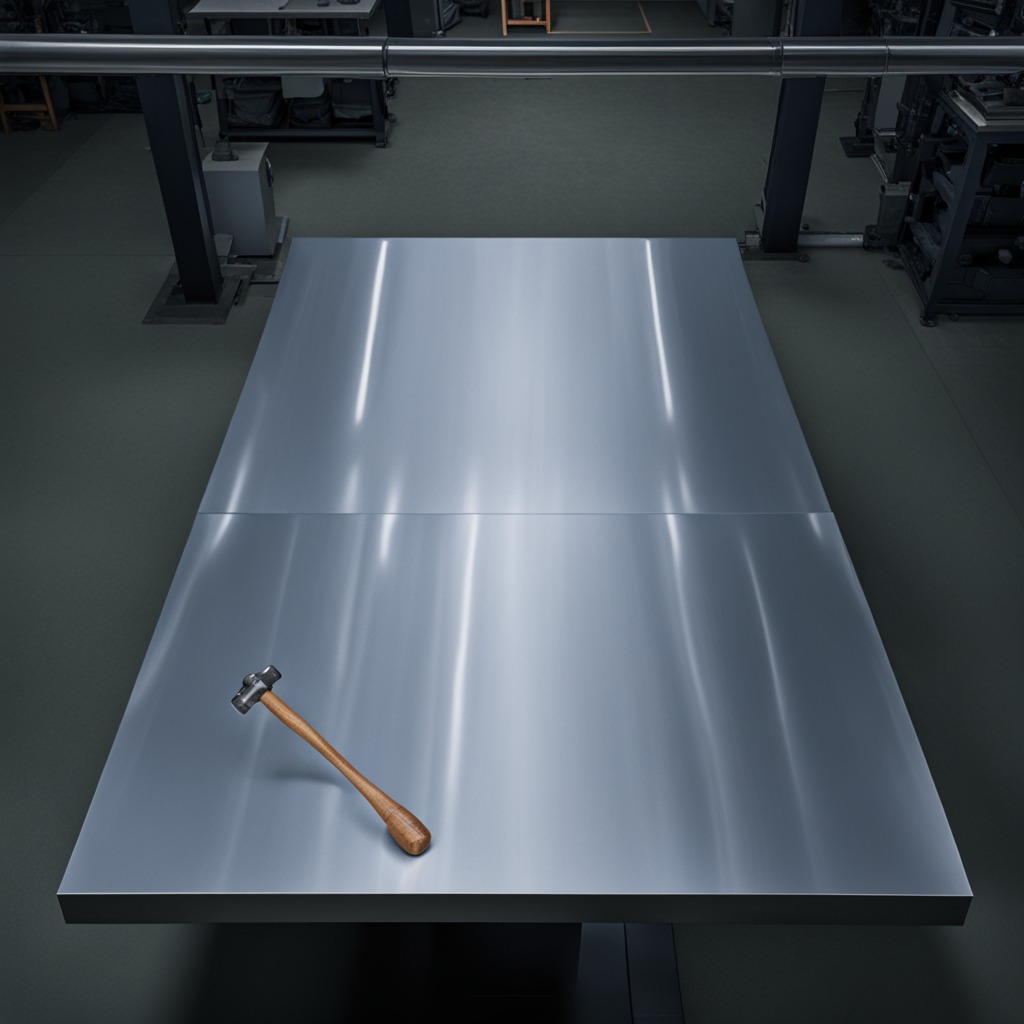
A hammer is lying on the tabletop.